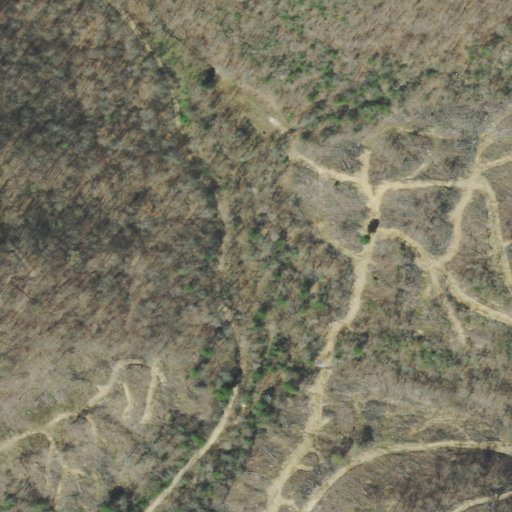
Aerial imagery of valley in Tennessee named Long Hollow containing deciduous forest, grassland, and mixed forest